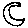
Label: moon